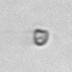
Label: nanoplankton_mix